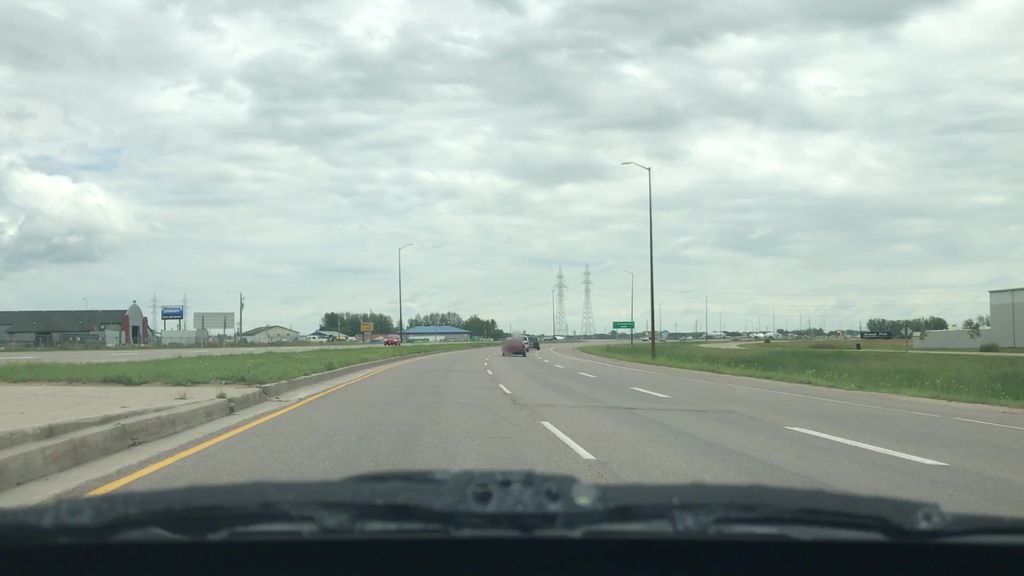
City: winnipeg